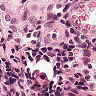
Metastatic tissue present: yes